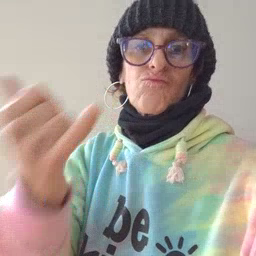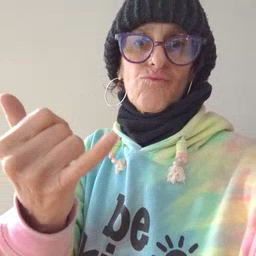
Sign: callonphone